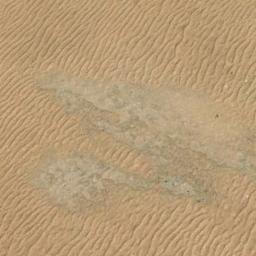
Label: desert